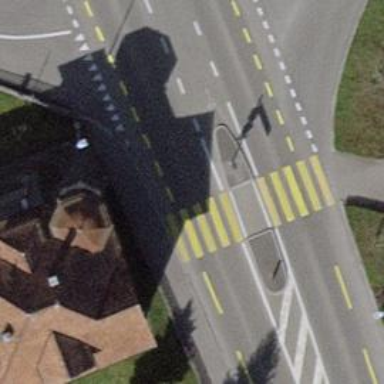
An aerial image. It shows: Primary highway with cycle lane having soft surface separate from the sidewalk. The surface of the road is asphalt.